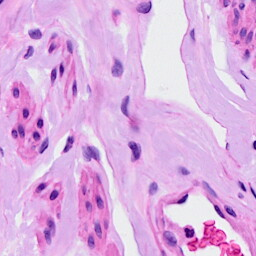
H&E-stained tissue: Ovarian